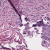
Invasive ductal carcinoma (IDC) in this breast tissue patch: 1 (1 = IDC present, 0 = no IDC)